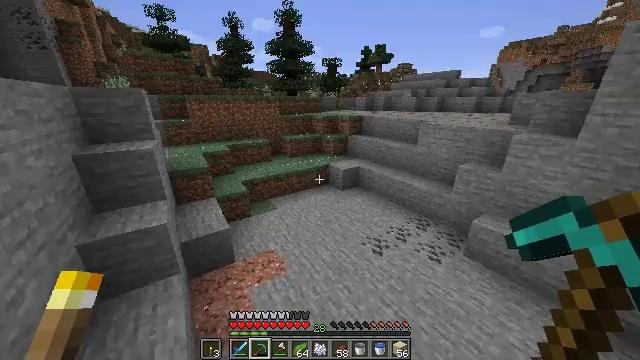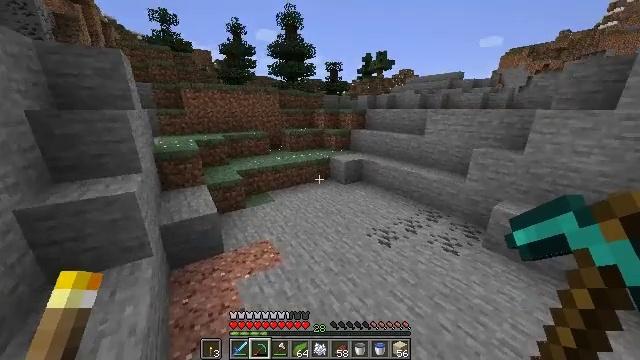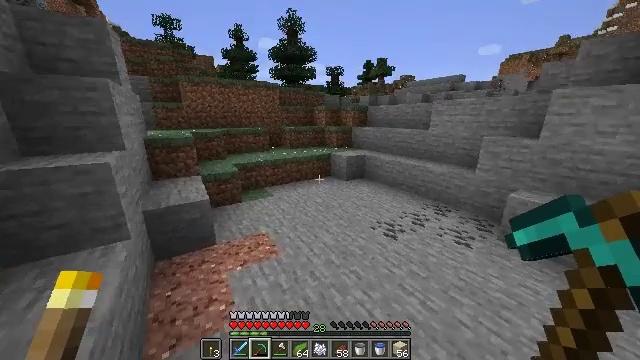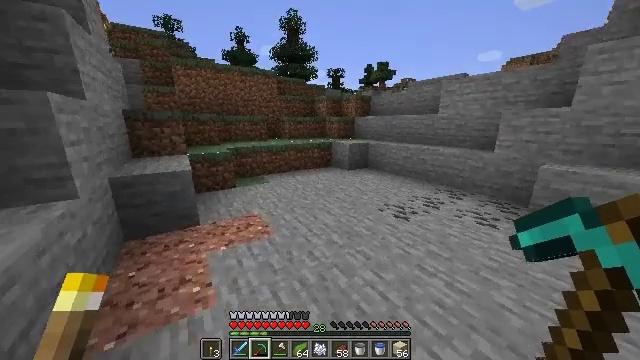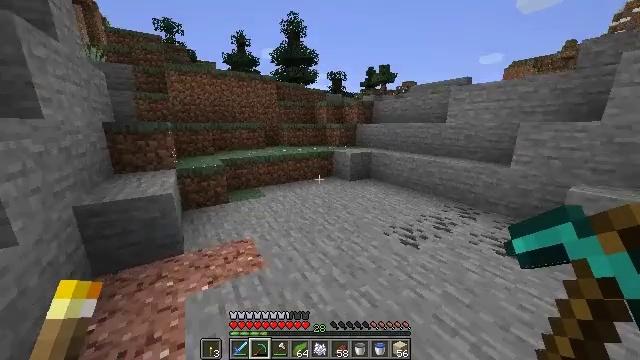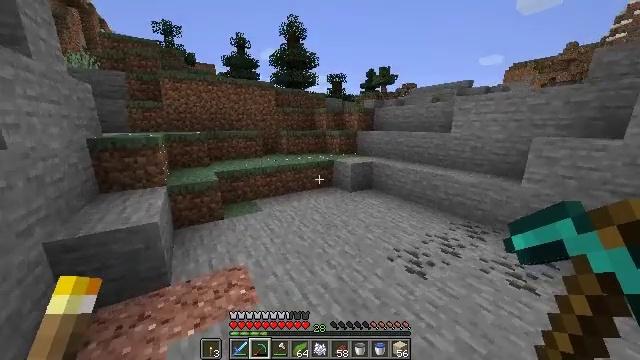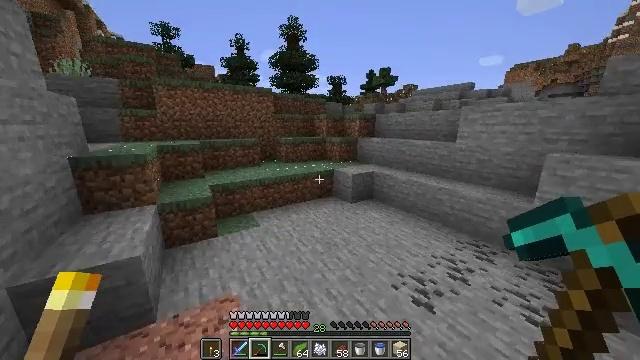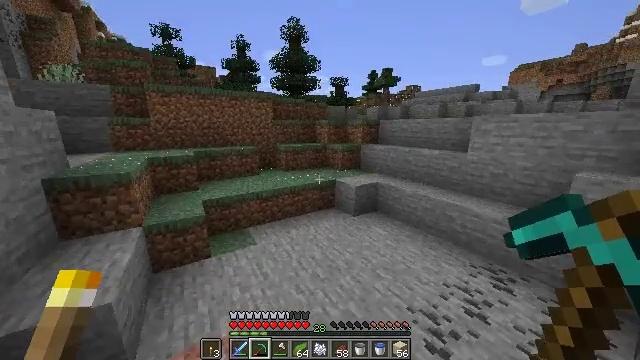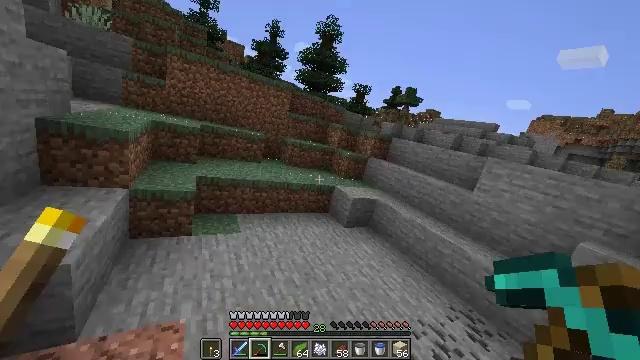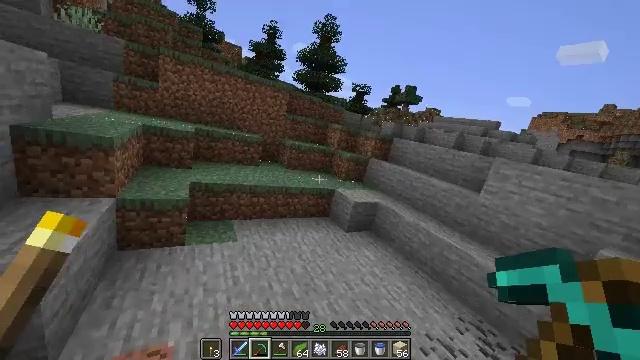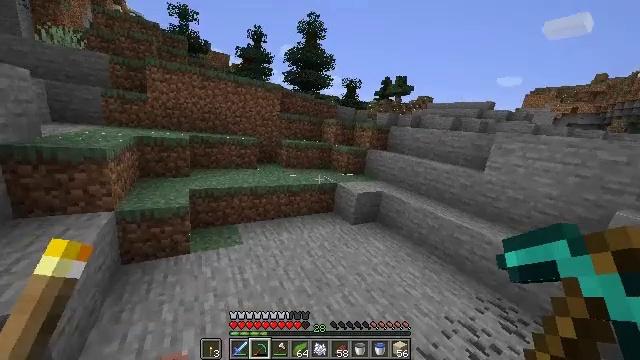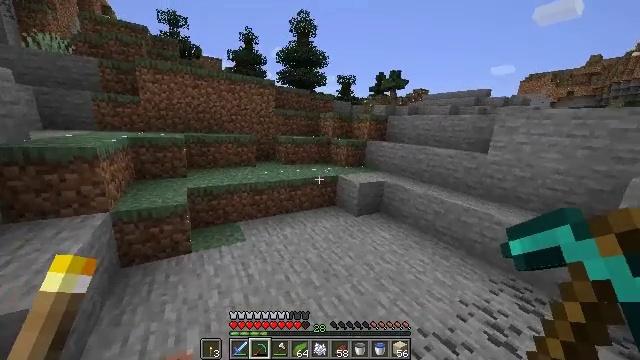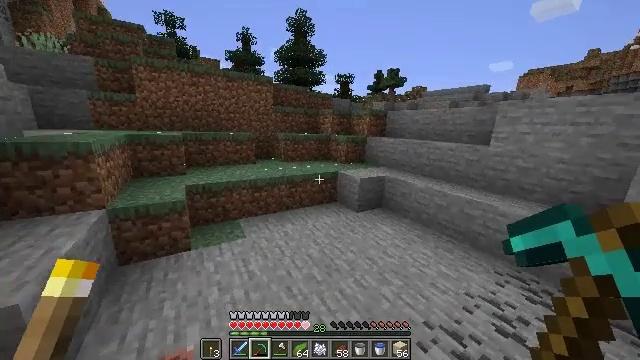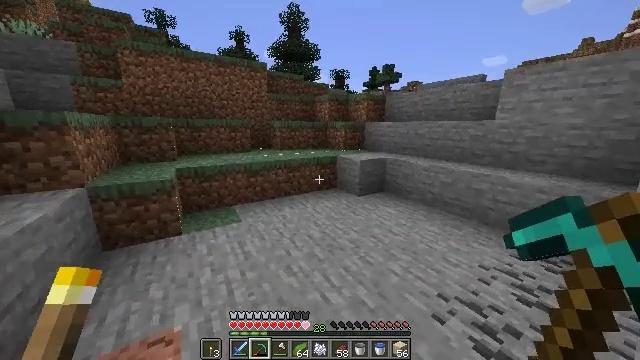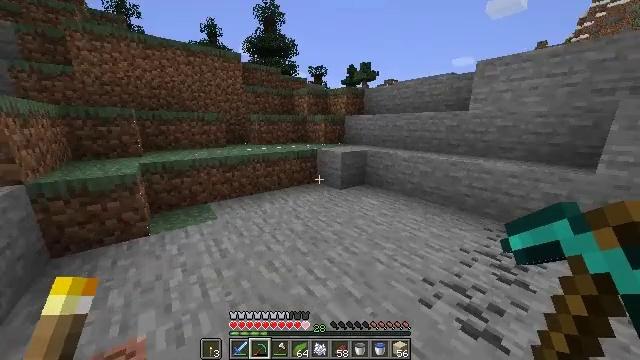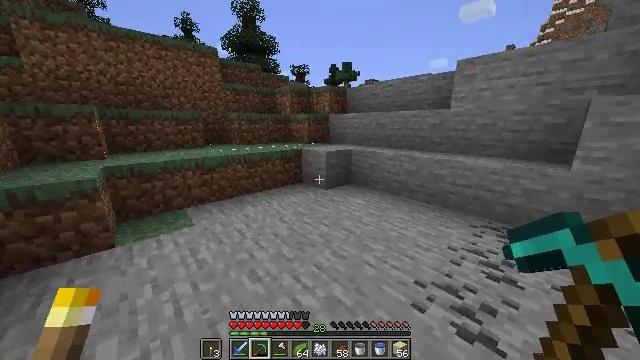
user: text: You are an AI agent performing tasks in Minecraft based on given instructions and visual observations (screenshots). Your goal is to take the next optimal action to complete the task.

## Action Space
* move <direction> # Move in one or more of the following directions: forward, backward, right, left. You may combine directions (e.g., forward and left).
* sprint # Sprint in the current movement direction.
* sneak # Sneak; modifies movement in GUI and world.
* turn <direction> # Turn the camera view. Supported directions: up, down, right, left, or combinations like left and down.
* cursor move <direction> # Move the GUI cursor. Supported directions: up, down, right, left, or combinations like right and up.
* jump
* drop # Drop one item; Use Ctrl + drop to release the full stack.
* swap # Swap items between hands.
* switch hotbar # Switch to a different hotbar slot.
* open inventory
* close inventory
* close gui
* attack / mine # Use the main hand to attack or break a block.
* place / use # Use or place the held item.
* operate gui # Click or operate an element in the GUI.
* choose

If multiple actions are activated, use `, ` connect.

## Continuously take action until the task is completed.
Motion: motion action
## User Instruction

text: Drop a diamond pickaxe.
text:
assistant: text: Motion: move forward, sprint, turn up, jump
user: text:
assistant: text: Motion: move forward, sprint, turn up, jump
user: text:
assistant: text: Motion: move forward, sprint, turn up, jump
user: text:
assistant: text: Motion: move forward, sprint, jump
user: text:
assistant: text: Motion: move forward, sprint, jump
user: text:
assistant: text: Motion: move forward, sprint, jump
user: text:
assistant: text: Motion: move forward, sprint, jump
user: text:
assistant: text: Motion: move forward, sprint, jump
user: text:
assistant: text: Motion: move forward, sprint, jump
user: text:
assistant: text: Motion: move forward, sprint, jump
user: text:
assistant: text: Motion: move forward, sprint, jump
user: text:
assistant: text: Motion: move forward, sprint, jump
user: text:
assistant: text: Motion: move forward, sprint, jump
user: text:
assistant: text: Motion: move forward, sprint, turn right, jump
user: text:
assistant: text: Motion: move forward, sprint, turn right
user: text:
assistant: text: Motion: move forward, sprint, turn right
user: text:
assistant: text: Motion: move forward, sprint
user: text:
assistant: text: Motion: move forward, sprint
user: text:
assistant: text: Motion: move forward, sprint
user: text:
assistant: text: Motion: move forward, sprint
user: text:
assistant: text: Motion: move forward, sprint, turn left
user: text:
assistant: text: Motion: move forward, sprint, turn left
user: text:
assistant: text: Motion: move forward, sprint
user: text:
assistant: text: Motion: move forward, sprint
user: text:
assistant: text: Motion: move forward, sprint, turn right
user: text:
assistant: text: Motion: move forward, sprint, turn right, jump
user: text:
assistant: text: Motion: move forward, sprint, turn right and down, jump
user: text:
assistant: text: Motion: move forward, sprint, turn right, jump
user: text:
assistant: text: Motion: move forward, sprint, jump
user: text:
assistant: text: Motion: move forward, sprint, turn right, jump